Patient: sex M, age 45
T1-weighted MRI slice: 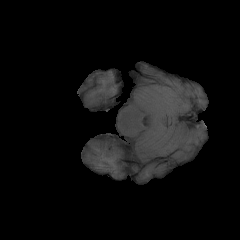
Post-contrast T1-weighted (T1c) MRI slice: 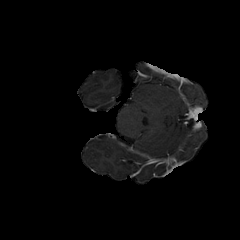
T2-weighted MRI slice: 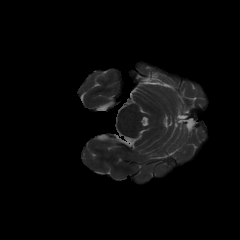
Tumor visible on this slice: no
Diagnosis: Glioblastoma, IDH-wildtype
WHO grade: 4